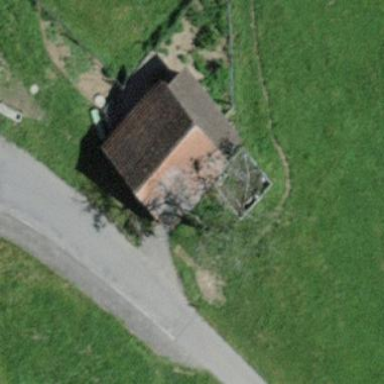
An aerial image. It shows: Barn.